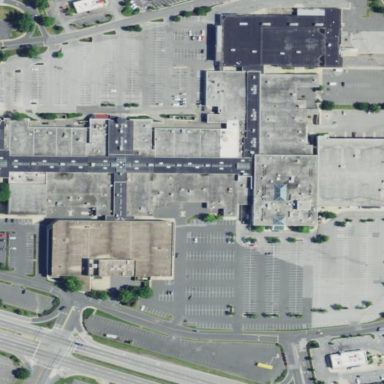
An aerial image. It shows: Commercial building that serves as mall.